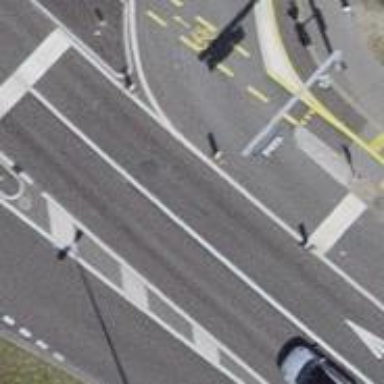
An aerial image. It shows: Road with traffic signals.